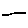
Label: line